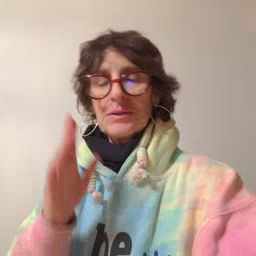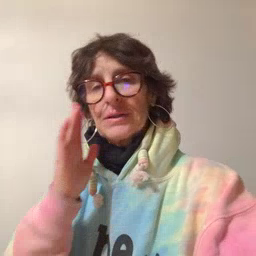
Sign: nap